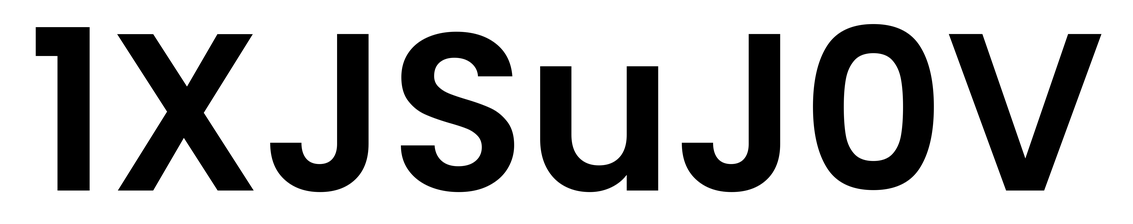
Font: Poppins-SemiBold